Field crop: maize
Growth stage: 2
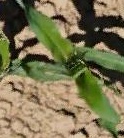
Species: maize